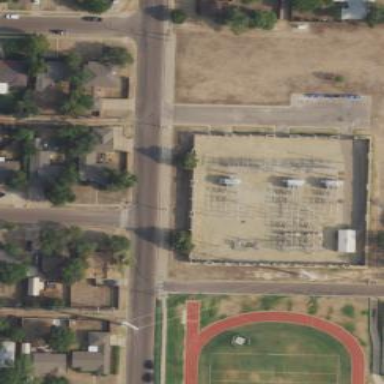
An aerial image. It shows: Distribution substation surrounded by fence.